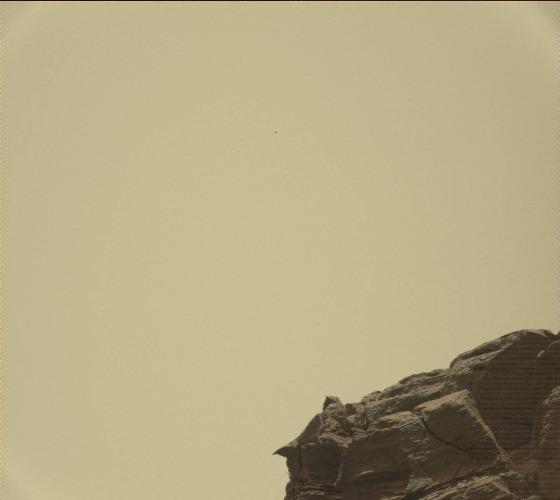
Terrain classes present: Bedrock, Sky / Distant Mountains